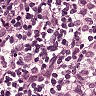
Metastatic tissue present: yes